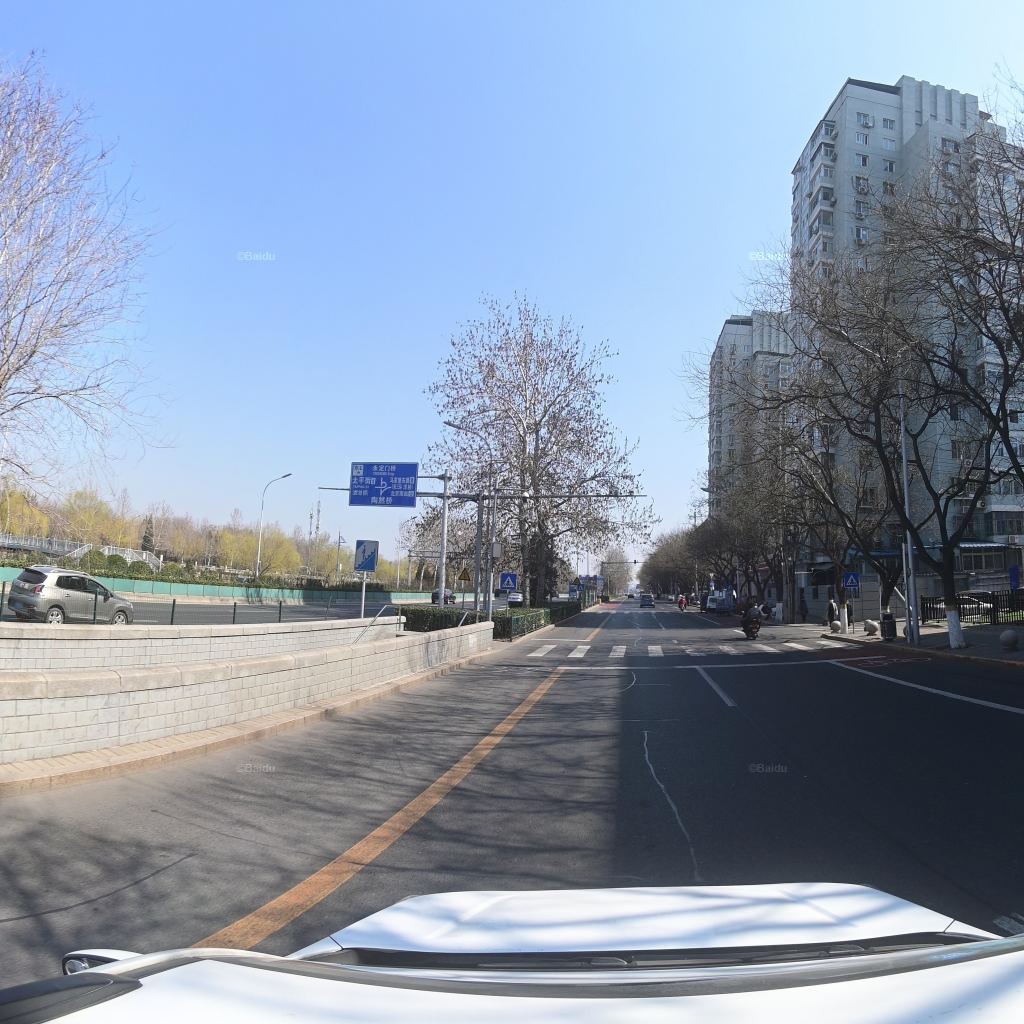
Region: Fengtai
Road damage annotations: longitudinal patch, longitudinal patch, longitudinal patch, longitudinal patch, transverse patch, transverse patch, transverse patch